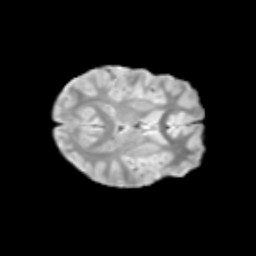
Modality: T2w
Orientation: axial
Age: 11
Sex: female
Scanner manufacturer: siemens
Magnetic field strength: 3 T
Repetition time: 3.8 s
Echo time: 0.07 s